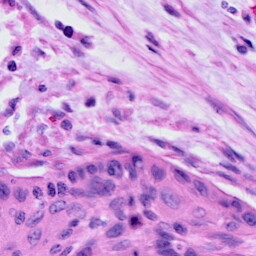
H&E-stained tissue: Cervix